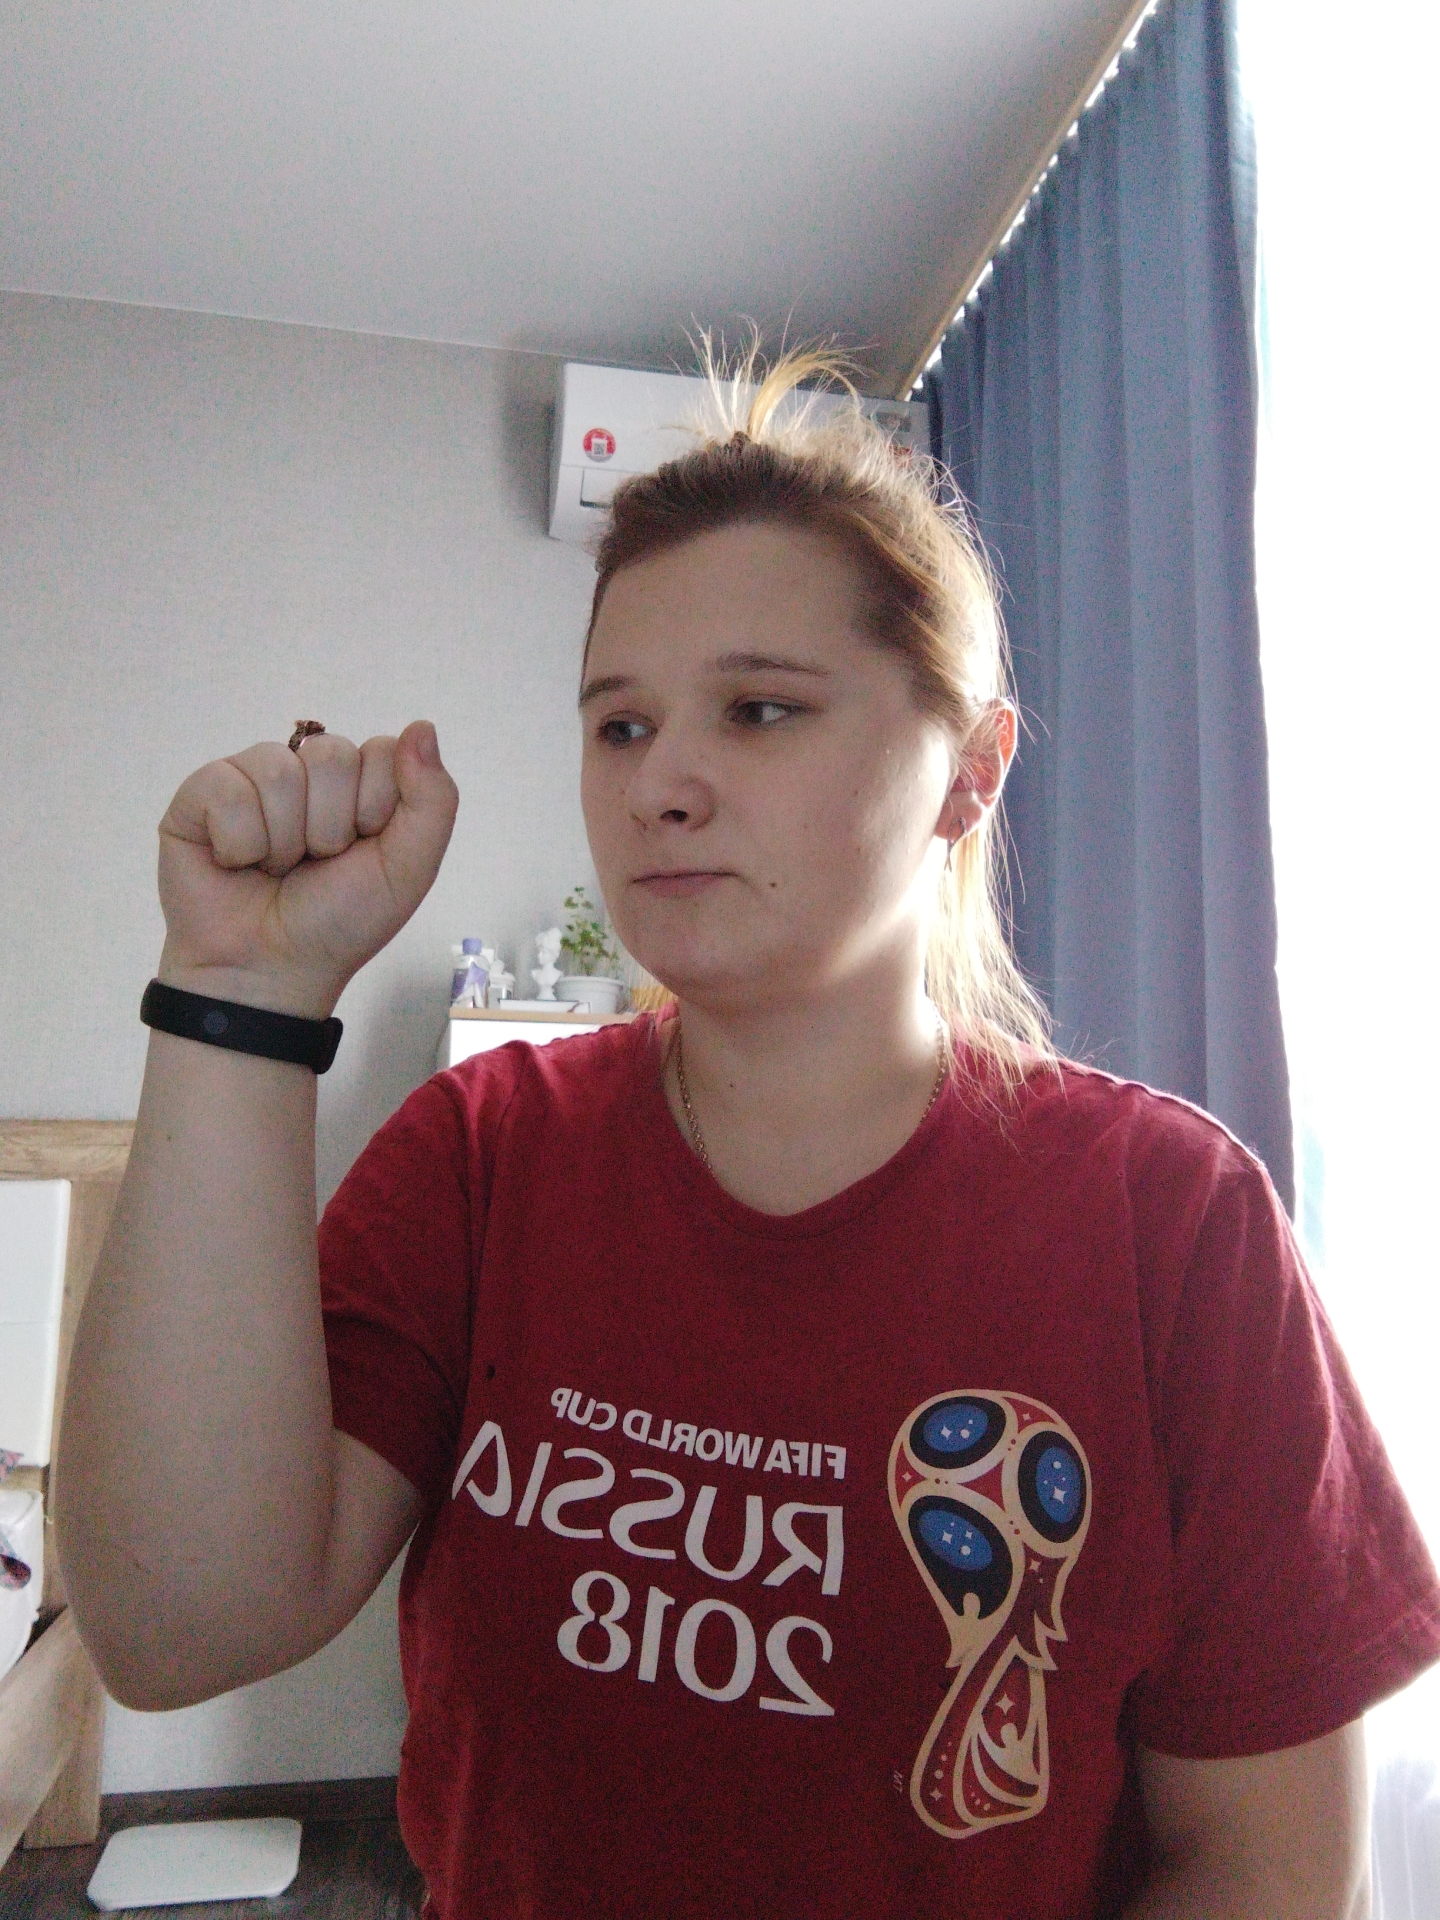
Label: noise